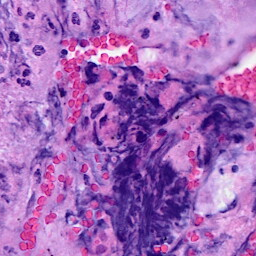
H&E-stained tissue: Breast